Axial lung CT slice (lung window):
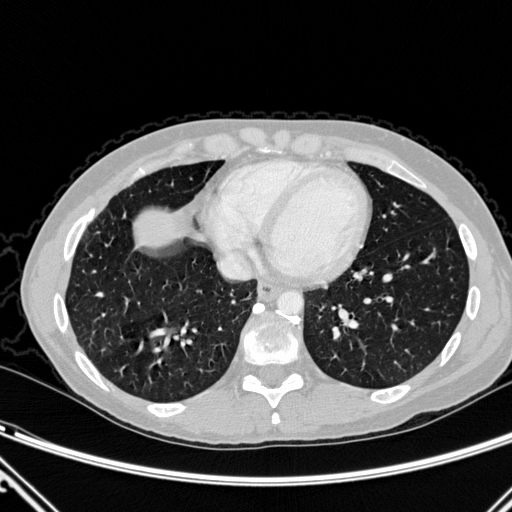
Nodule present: no